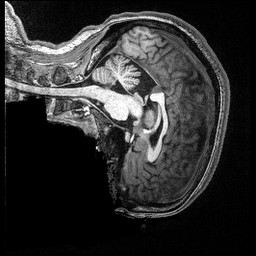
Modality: T1w
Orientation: sagittal
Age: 29
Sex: female
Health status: ill
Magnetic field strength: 3 T
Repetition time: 2.53 s
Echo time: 0.00331 s